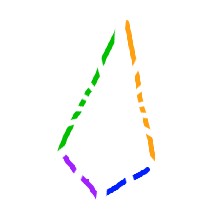
Shape: kite